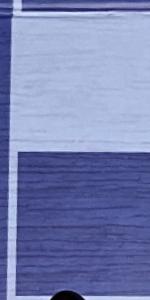
Label: Empty